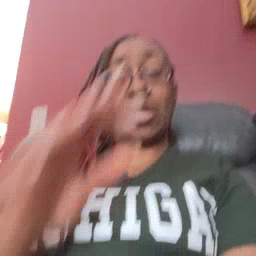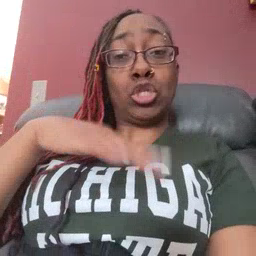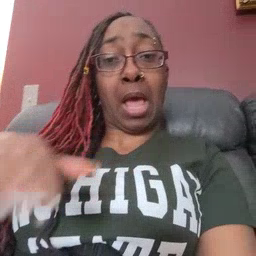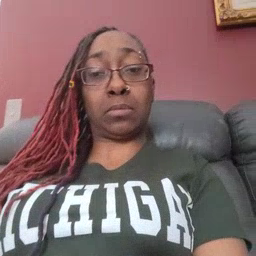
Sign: child